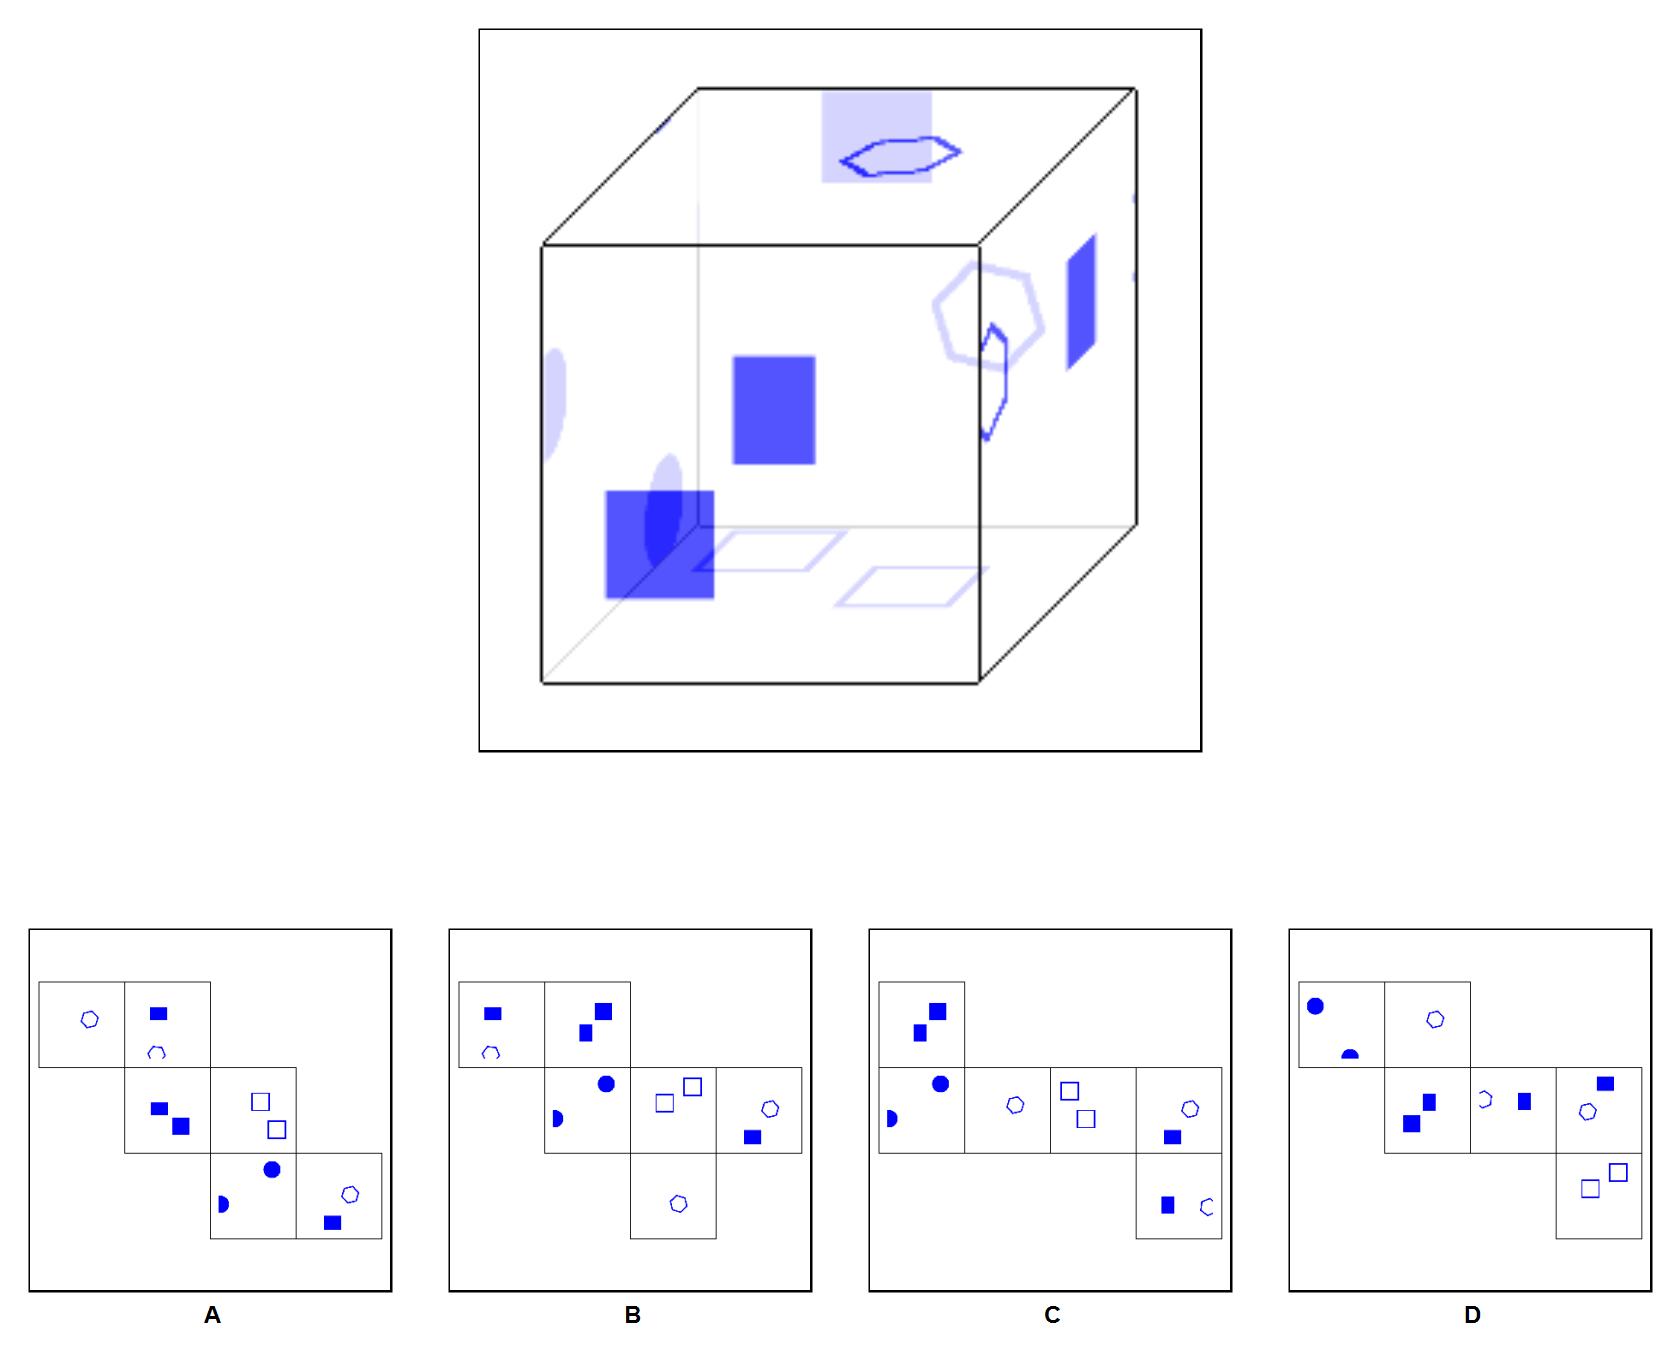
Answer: A